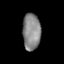
Tissue: lung
Cell type: Others
Senescence score: 0.2209
Nuclear area (px): 639
Mean DAPI intensity: 135.446